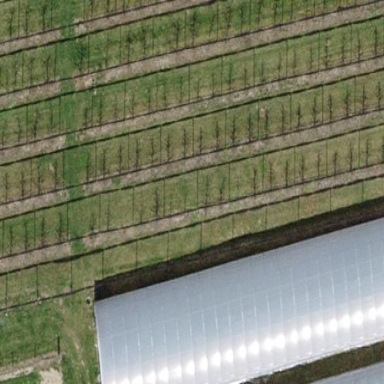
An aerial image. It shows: Area dedicated to greenhouse horticulture.